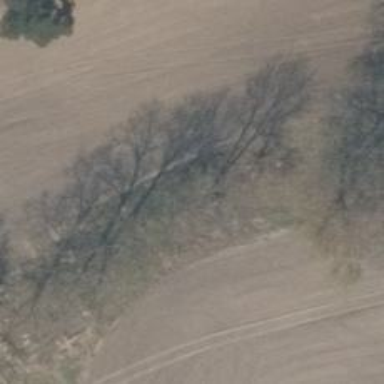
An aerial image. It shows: Row of trees in natural setting.